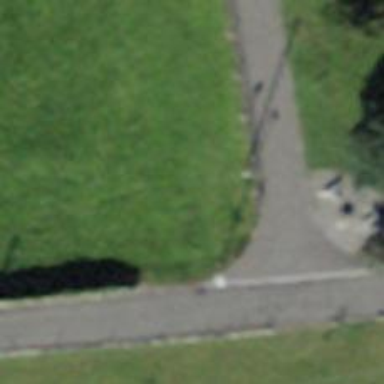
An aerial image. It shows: Guidepost mounted on pole.